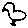
Label: bird